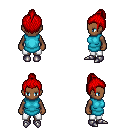
a pixel art fantasy rpg character, female body template, human, dark skin, teal tunic, white pants, red short topknot hairstyle, metal boots, four views (front, back, left, right), 2x2 character sprite sheet, small pixel art, hard edges, no anti-aliasing